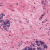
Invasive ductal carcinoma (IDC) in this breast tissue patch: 0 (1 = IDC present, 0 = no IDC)